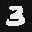
Label: 3